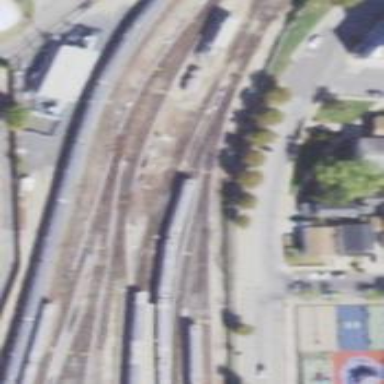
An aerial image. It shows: Electrified railway with rail tracks.